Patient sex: M
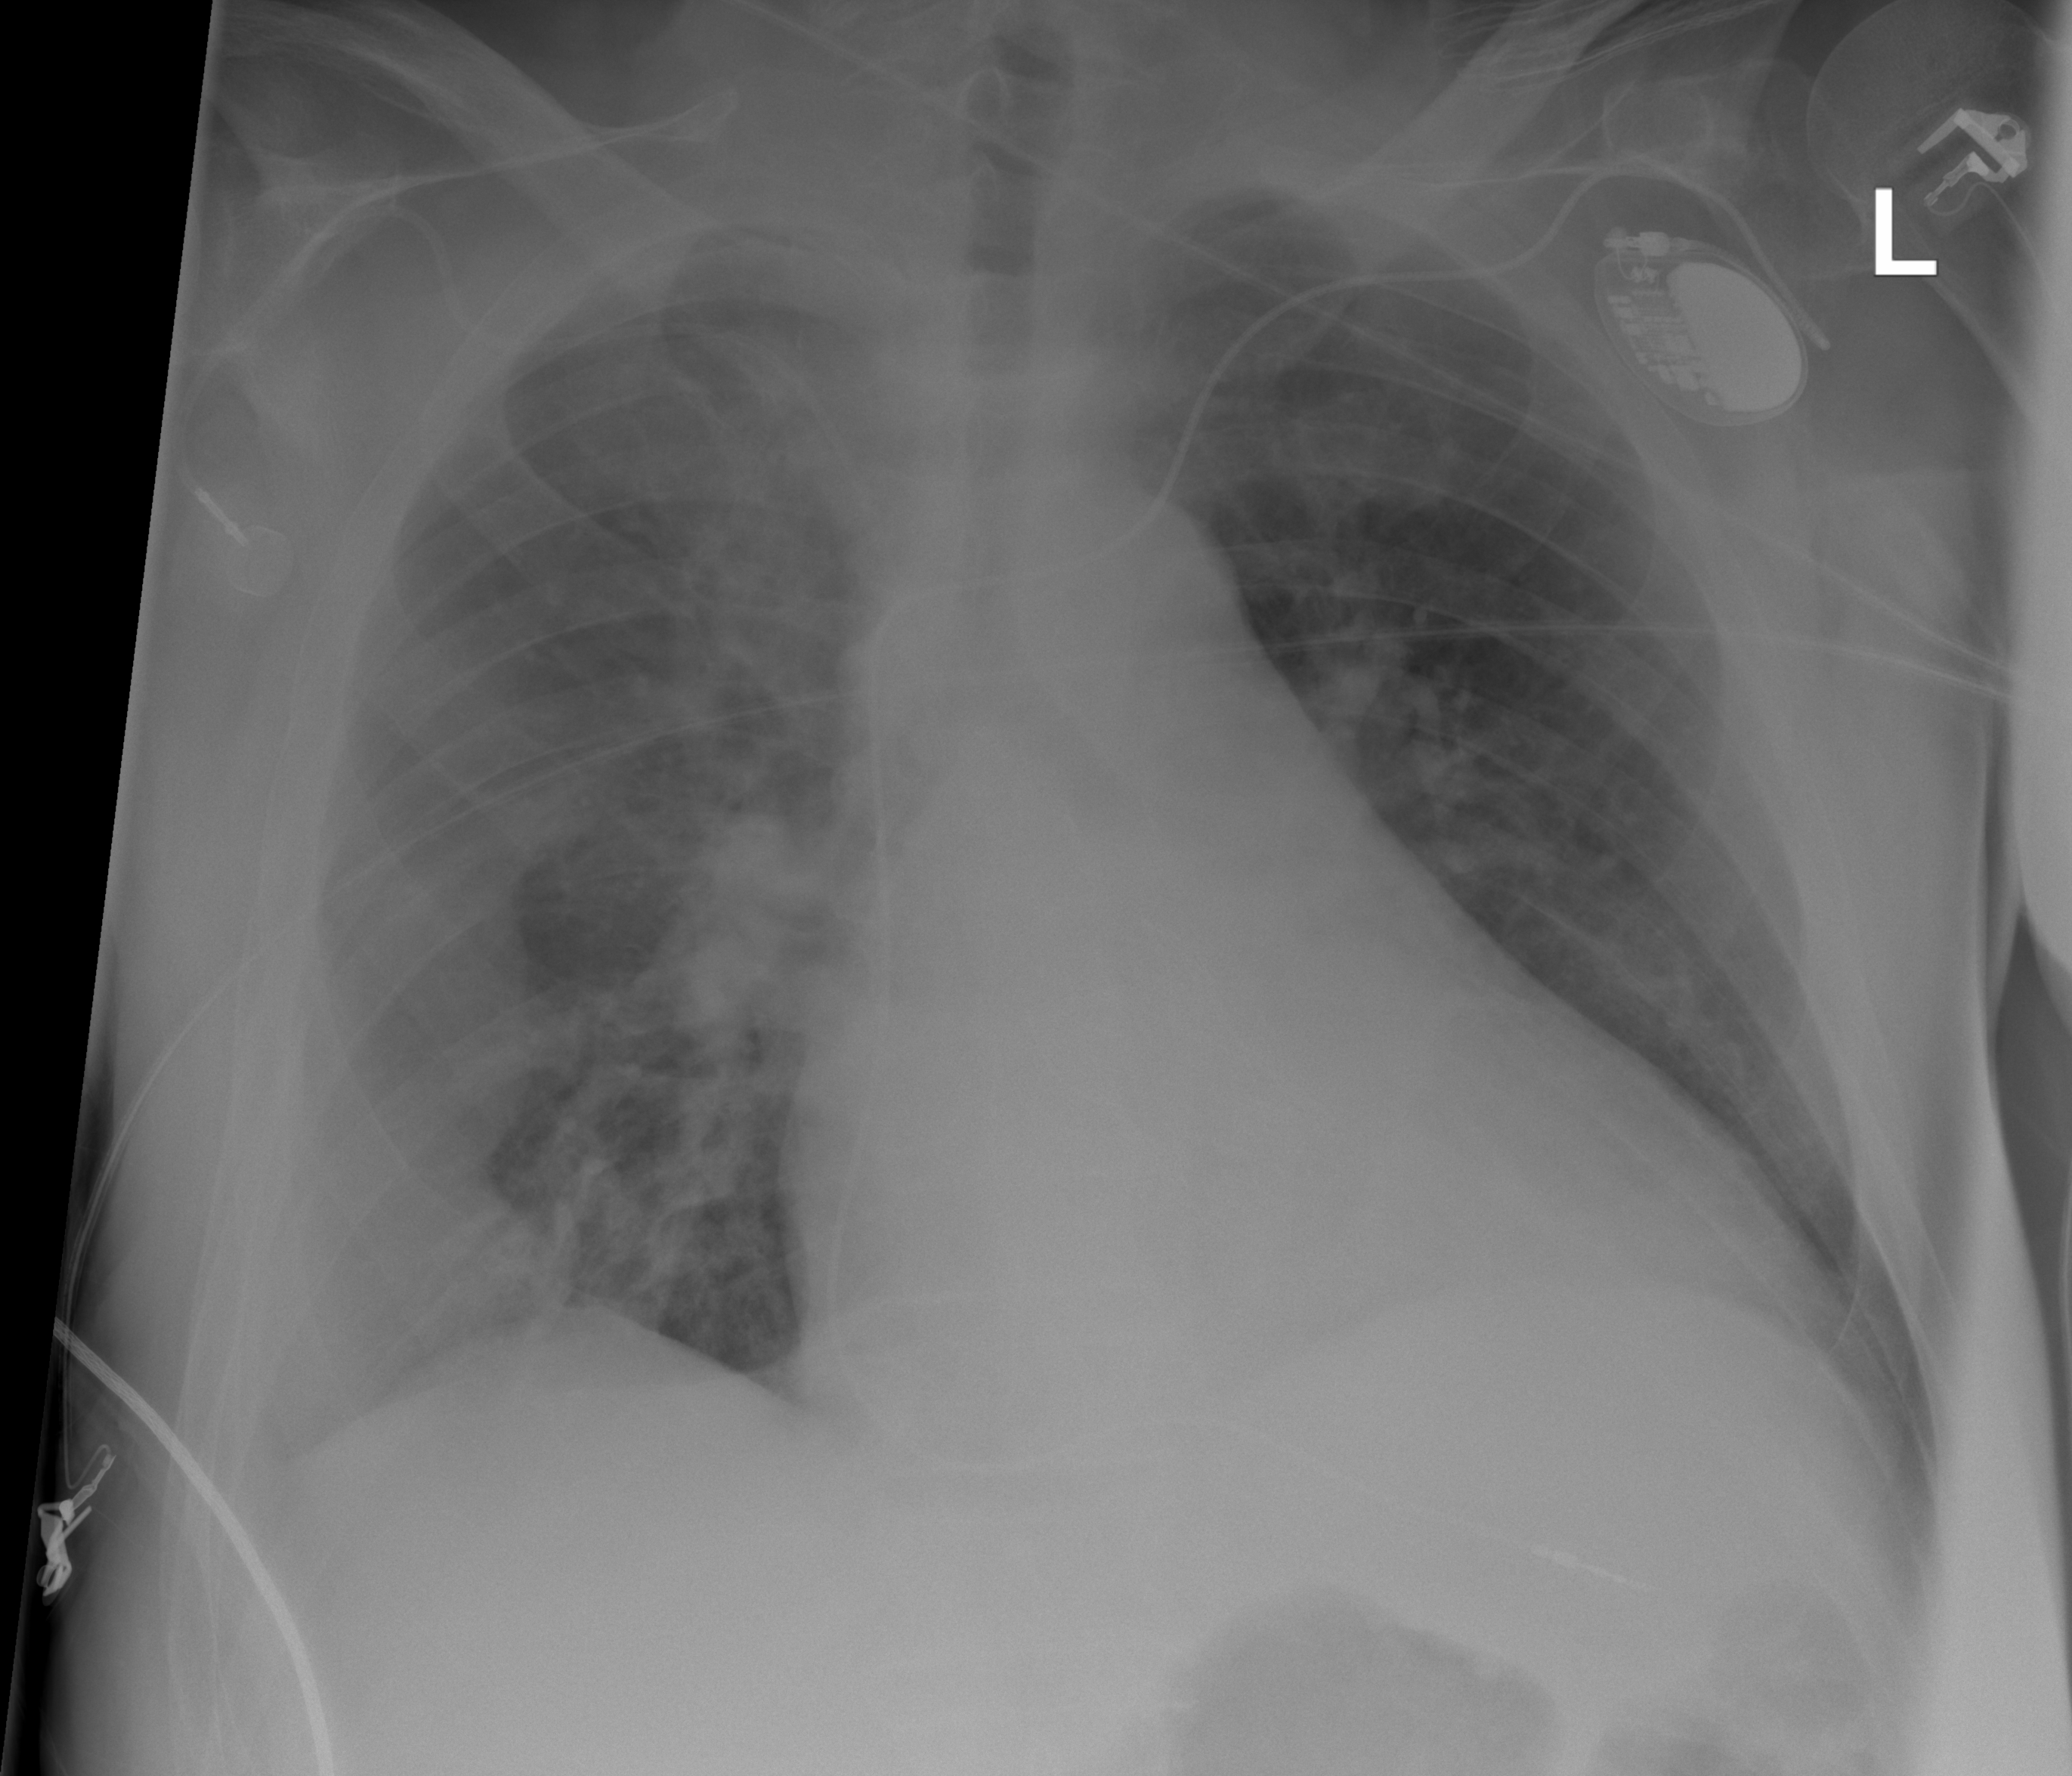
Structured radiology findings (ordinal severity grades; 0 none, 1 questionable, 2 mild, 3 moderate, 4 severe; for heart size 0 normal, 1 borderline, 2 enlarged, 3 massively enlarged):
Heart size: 2
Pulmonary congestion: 2
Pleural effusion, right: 2
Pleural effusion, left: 2
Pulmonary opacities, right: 2
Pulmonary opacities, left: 2
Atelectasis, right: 2
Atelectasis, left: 0